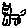
Label: cat